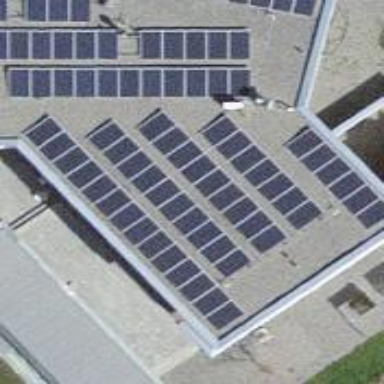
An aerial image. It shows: Solar power generator.